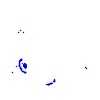
Particle: electron